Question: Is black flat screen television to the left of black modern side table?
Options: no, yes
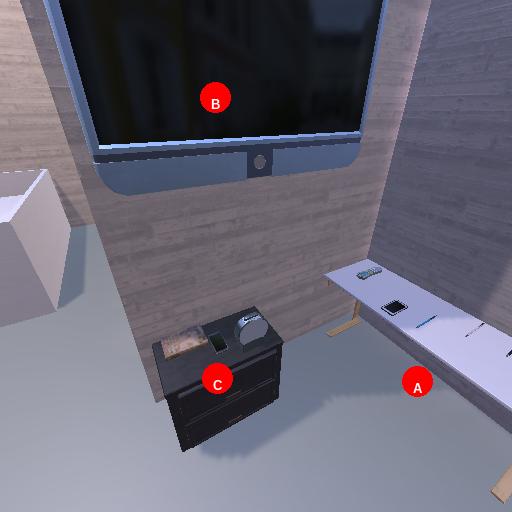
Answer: no